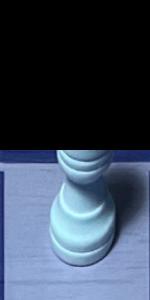
Label: Rook_White